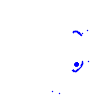
Particle: electron